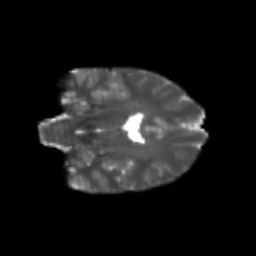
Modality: T2w
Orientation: coronal
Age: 25
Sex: female
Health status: healthy
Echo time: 0.074 s